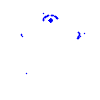
Particle: pion